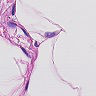
Metastatic tissue present: no